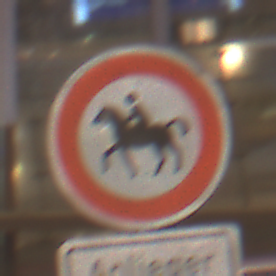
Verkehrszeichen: VerbotReiter
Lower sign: PersonengruppenFrei1
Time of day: NotSpecified
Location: Indoor (Urban)
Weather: NotSpecified
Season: NotSpecified
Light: Artificial